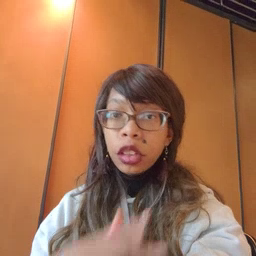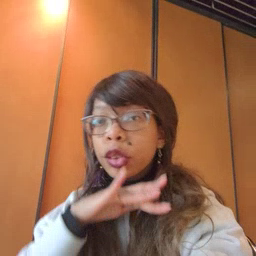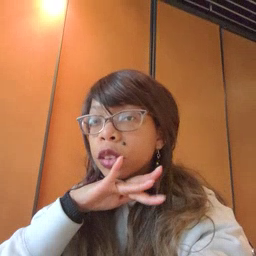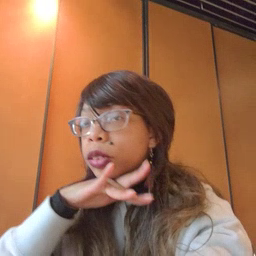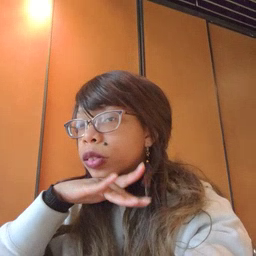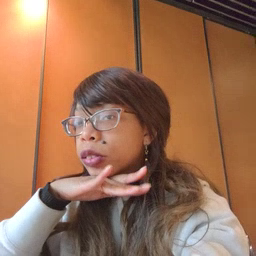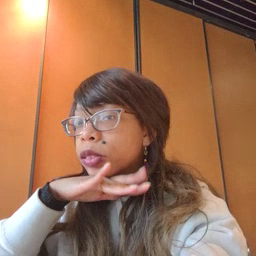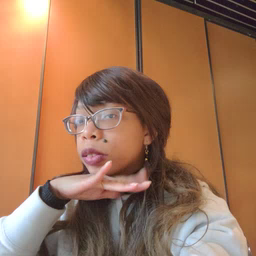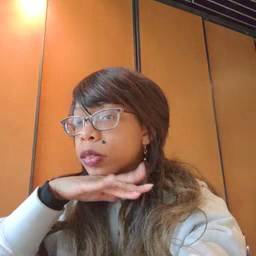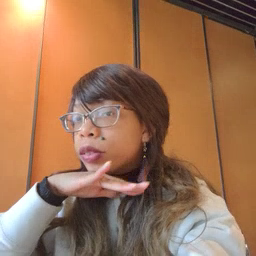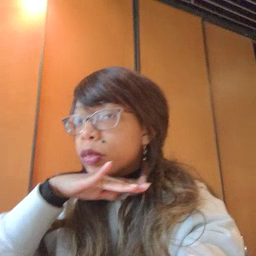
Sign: dirty